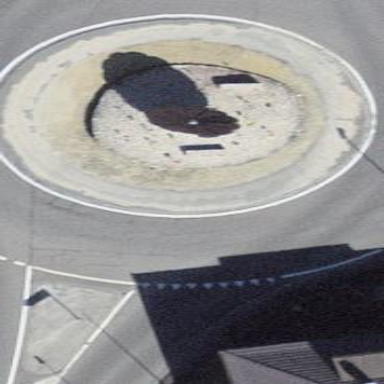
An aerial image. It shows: Primary highway with asphalt surface leading to roundabout.